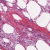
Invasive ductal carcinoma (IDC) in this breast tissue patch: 0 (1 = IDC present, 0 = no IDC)